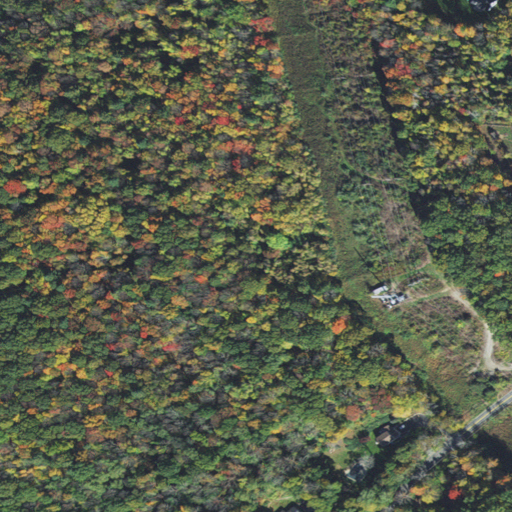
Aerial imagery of mountain in Massachusetts named Russell Hill containing deciduous forest, shrub, open development, and pasture